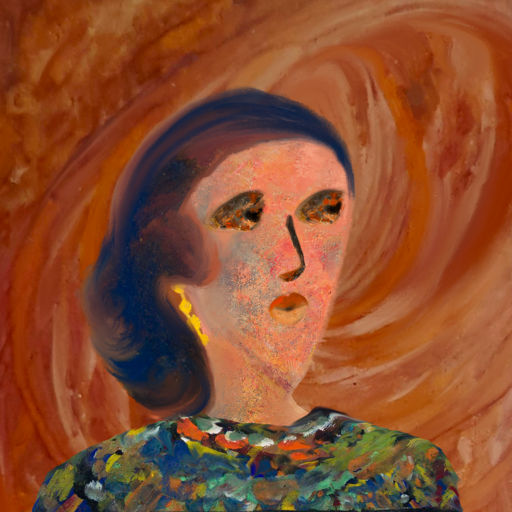
Background: Pious_Lady, Head And Neck Side: Irani, Face Side: Gypsy_Queen, Bust: An_Impression, Hair Side: Mother_And_Son_Son, Head Accessory: Blank, Second Necklace: Blank, Necklace: Blank, Baby: Blank